Interaction volume radius: 5 \u00c5
Interaction volume height: 20 \u00c5
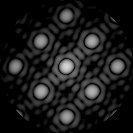
Disorder parameter: 0.03404